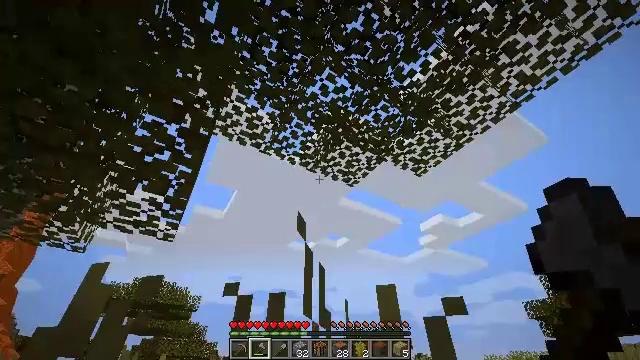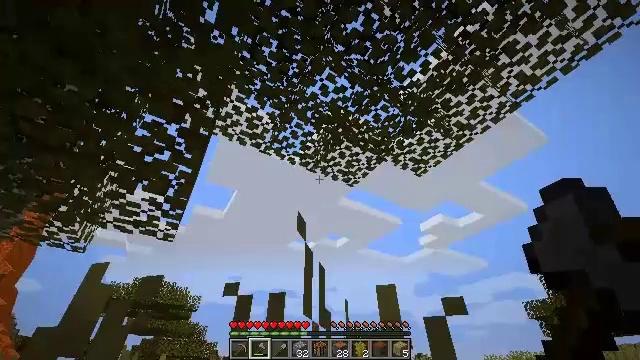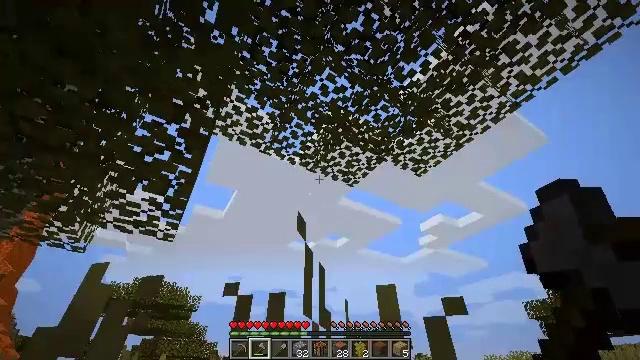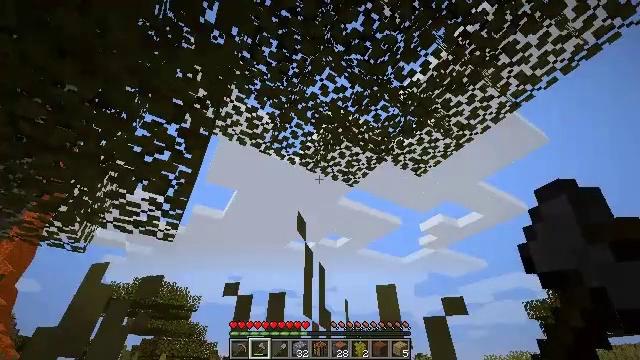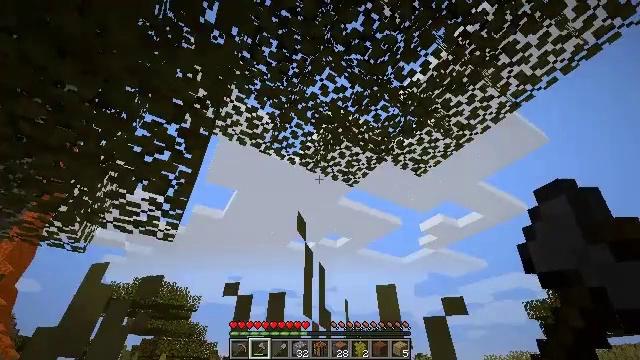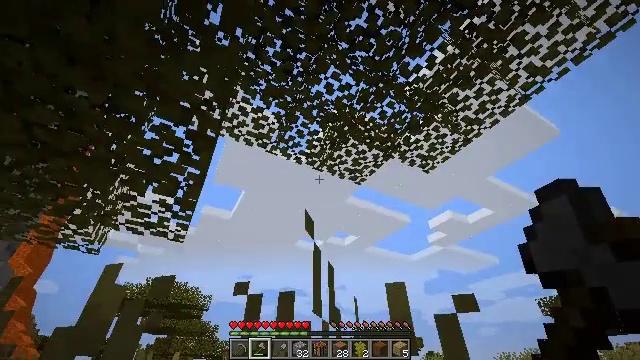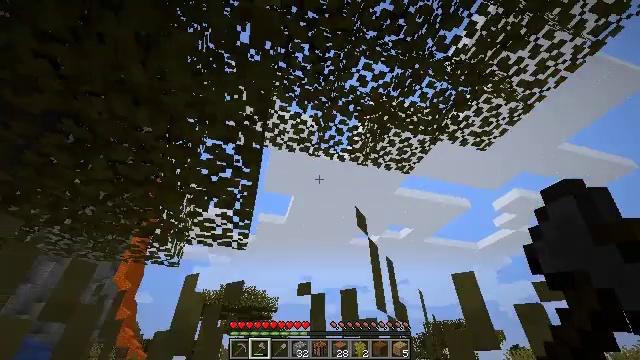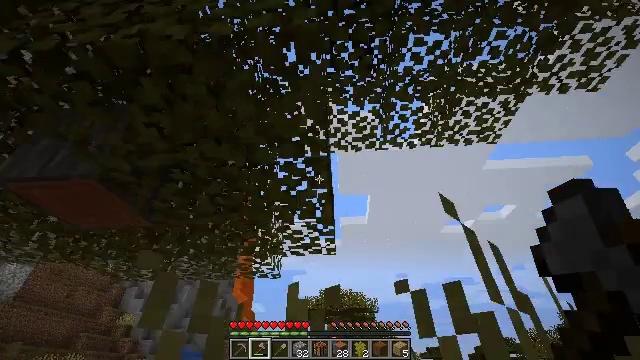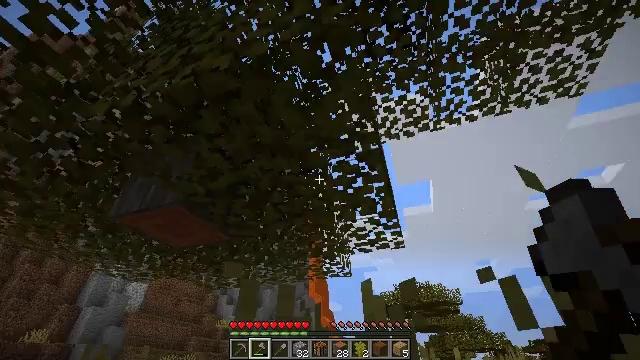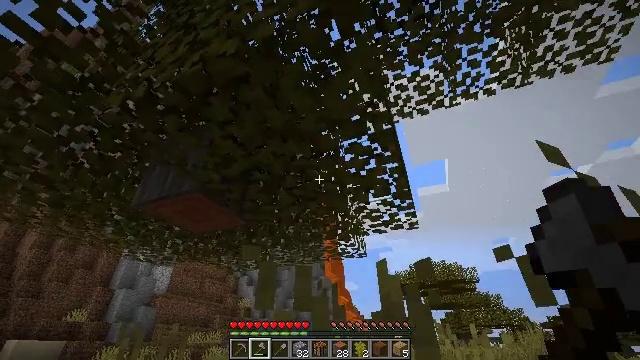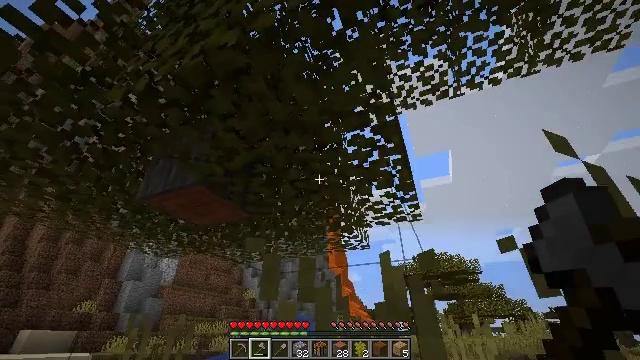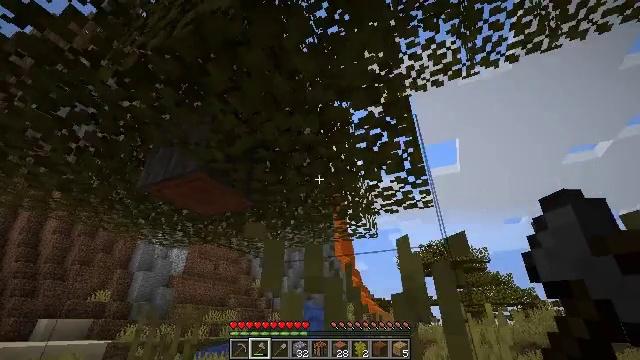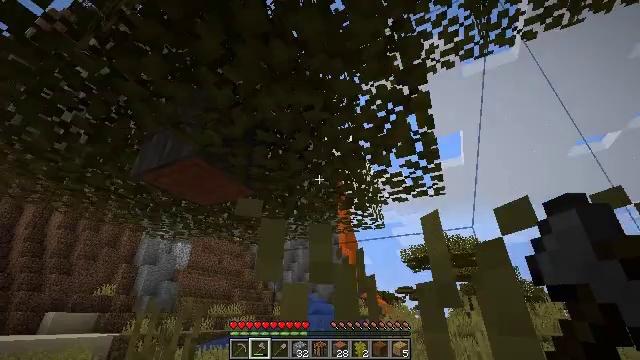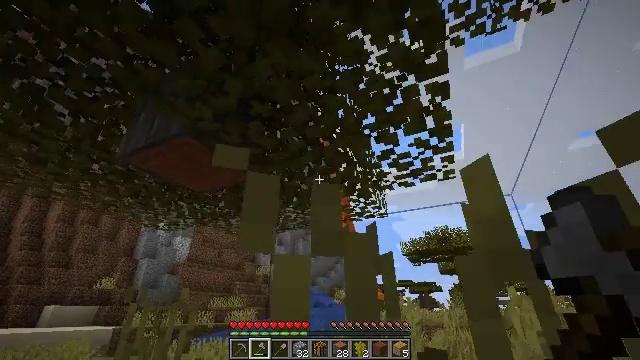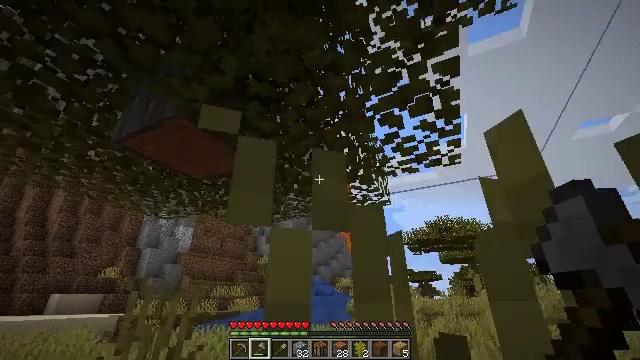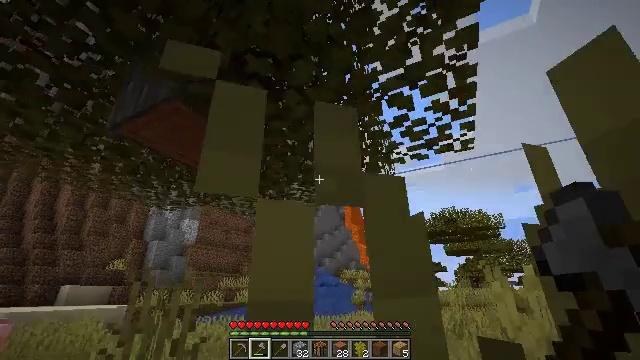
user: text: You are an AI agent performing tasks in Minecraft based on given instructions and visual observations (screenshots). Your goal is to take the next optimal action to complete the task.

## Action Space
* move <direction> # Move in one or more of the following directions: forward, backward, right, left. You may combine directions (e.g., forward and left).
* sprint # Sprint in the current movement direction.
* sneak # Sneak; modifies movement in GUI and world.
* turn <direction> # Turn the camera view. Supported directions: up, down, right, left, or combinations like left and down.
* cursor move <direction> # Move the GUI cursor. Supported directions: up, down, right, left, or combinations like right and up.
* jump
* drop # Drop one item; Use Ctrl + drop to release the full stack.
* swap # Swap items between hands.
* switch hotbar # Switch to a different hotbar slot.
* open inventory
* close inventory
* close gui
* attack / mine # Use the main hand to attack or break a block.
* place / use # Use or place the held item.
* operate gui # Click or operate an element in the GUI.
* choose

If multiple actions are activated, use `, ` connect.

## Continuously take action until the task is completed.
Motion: motion action
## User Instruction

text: Mine acacia log from the tree's trunk.
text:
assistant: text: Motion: no_op
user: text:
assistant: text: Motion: no_op
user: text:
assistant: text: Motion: no_op
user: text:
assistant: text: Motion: no_op
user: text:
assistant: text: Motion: turn left
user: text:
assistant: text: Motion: turn left
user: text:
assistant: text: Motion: turn left
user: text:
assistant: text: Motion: turn left
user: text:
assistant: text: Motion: turn left and down
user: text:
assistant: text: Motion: move forward, turn down
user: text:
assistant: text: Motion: move forward, turn left and down
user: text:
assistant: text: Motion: move forward, turn down
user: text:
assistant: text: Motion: move forward, turn down
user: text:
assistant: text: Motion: move forward, turn down
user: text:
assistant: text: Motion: move forward, turn left and down
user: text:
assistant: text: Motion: move forward, turn left and down
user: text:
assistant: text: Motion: move forward, turn left
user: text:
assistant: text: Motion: move forward, turn left
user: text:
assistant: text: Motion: move forward, turn left and up
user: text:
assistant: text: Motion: move forward, turn left and up
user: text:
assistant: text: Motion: move forward, turn left and up
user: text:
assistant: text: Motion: move forward, turn left and up
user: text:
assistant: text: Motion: move forward, turn left and up
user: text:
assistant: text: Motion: move forward, turn left and up
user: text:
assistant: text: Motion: turn left and up
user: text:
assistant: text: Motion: turn left and up
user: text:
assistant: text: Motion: turn left and up
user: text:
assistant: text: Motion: turn left and up
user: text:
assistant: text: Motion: turn left and up
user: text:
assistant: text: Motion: turn left and up